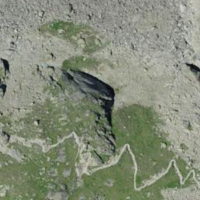
EUNIS habitat code: 48
Species observed at this site:
Phylloscopus collybita
Prunella collaris
Oenanthe oenanthe
Anthus spinoletta
Phoenicurus ochruros
Nucifraga caryocatactes
Tichodroma muraria
Fringilla coelebs
Pyrrhocorax graculus
Ptyonoprogne rupestris
Periparus ater